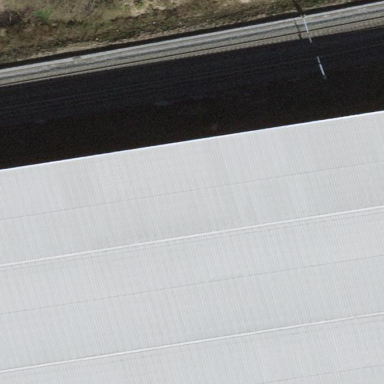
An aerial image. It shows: View of roof of building.